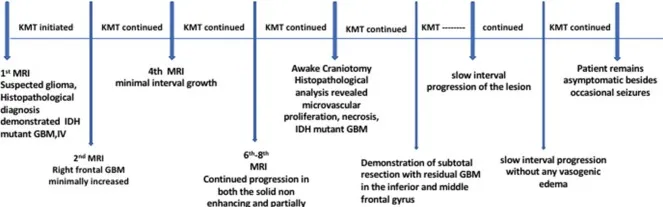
Timeline of clinical course with dates of dietary treatments and MRI.
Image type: chart (chart)